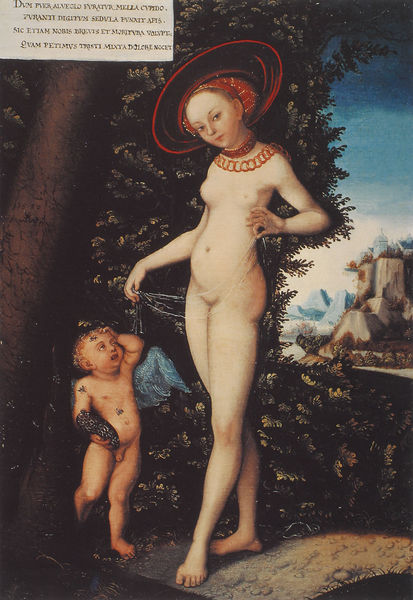
Titel: Venus und Amor als Honigdieb
Künstler: Lukas Cranach
Institution: New York, The Metropolitan Museum of  Art
Schlagwörter: akt, baum, blau, felsen, flügel, gemälde, nackt, brust, frau, hut, schwarz, gras, rot, schleier, schloss, inkarnat, baumstamm, busch, schlank, kind, engel, putte, schrift, halsband, berge, kette, nackte, bauchnabel, brustwarzen, bienen, nacktheit, penis, burg, insekten, hain, venus, amor, maria, felden, collier, grün blau, ber, cranach